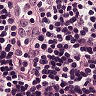
Metastatic tissue present: no